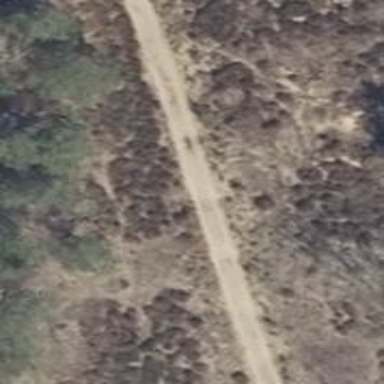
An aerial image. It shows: Sandy track road with grade4 tracktype.